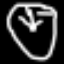
Label: clock